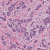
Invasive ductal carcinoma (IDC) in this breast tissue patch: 1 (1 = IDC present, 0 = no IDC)